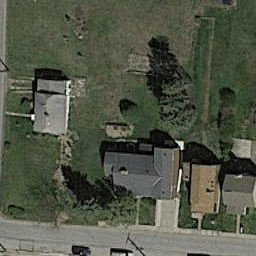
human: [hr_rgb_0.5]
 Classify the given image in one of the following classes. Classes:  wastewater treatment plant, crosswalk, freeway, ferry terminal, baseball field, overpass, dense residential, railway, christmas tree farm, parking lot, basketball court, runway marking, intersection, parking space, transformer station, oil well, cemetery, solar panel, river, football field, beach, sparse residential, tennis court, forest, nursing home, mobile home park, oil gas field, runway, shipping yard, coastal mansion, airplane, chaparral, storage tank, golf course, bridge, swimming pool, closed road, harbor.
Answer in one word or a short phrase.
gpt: sparse residential